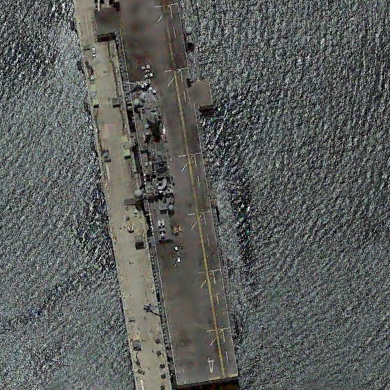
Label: Wasp-class_assault_ship